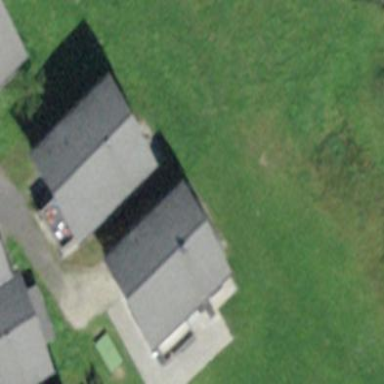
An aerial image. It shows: Detached building.